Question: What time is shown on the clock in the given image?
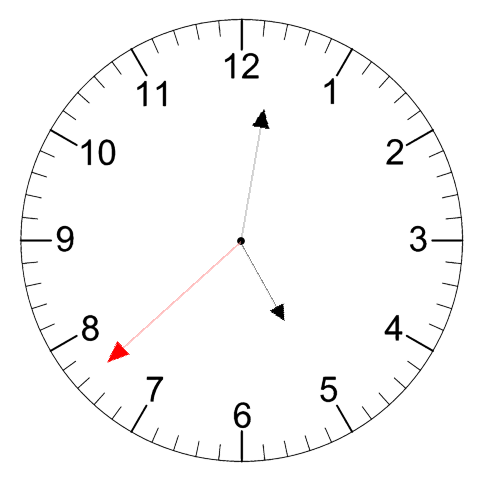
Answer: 05:01:38